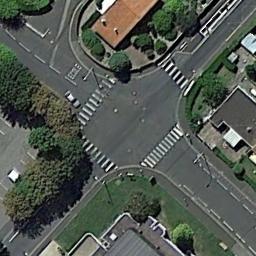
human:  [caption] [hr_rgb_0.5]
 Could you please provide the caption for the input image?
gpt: There is only one car at the intersection .

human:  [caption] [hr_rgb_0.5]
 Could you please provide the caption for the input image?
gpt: An intersection with sparse traffic located in a residential area with some green areas .

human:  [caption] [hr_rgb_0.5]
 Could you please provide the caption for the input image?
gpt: There are many trees near the intersection .

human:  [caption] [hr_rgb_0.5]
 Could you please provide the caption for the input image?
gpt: There are many buildings and many trees around the intersection .

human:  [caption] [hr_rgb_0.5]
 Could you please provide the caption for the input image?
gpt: There are some trees and a brown building beside the intersection .